Question: I have the genes with their corresponding p-values in the following form:
'''
Gene p-value
gene1 0.01
gene2 0.02
gene3 0.06
gene4 0.05
gene5 0.09
gene6 0.01
gene7 0.05
gene8 0.09
gene9 0.01
gene10 0.06
'''
I would like to create a box-plot as shown in the example below:

Instead of months, I would like that to be the number of genes (frequency of genes). According to the huge data set I have, the x-axis should be the number of genes falling under a particular p-value category (which is in the y-axis). So the y-axis will be p-values from say 0.01 to 1.
I used
'''
boxplot(gene ~ p-value, col=rainbow(12))
'''
But it does not work.
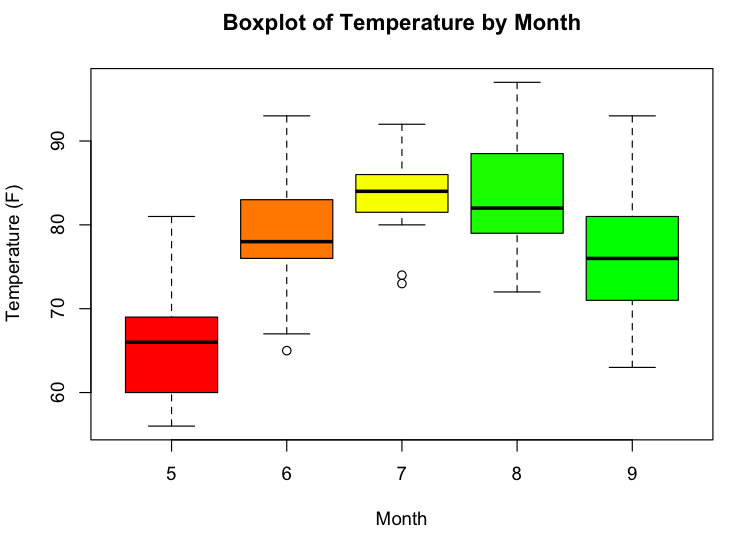
Answer: I used the functions 'cut' and 'aggregate' here. You can learn more about them by running '?cut' and '?aggregate' in your R console. The idea was to take your data frame of genes and p-values and 'cut' the p-values into bins. If you want more or less bins you can change the 'breaks' argument in the 'cut' function. Then you can plot the distribution of p-values by their bin using 'boxplot'.
I added the 'xaxt=FALSE' argument to 'boxplot' so we can define our own custom axis - in this case the number of genes that fall into each bin. I calculated the number of genes by using the 'aggregate' function with 'length', then added the axis.
'''
set.seed(1)
example <- data.frame(gene=sample(paste("gene",1:10),size=500,replace=TRUE),pval=sample(seq(0.01,1,0.01),500,replace=TRUE))
example$bin <- cut(example$pval,breaks=10)
boxplot(example$pval~example$bin,xaxt="n",ylab="p value",xlab="number of genes")
ngenes <- aggregate(example$gene,by=list("bin"=example$bin),length)
axis(side=1,labels=ngenes$x,at=1:10)
'''